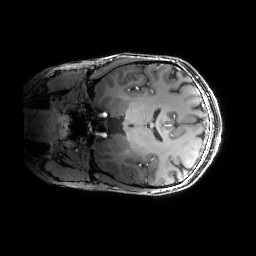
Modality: T1w
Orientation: coronal
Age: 30
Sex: female
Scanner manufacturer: siemens
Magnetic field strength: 6.98 T
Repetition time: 2.37 s
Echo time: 0.00231 s